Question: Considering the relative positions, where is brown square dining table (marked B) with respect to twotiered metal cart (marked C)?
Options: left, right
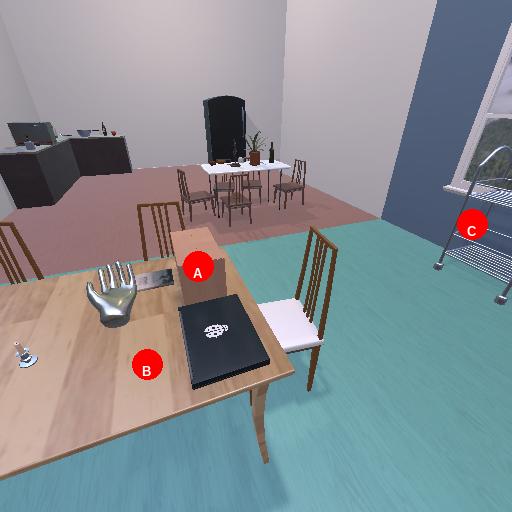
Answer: left